Question: I have the Meteor app setup with such folder structure. I am not able to get the sass or scss file to create the appropriate css on its own and serve it to the client.
What should I do to make sass work as I prefer sass over scss.

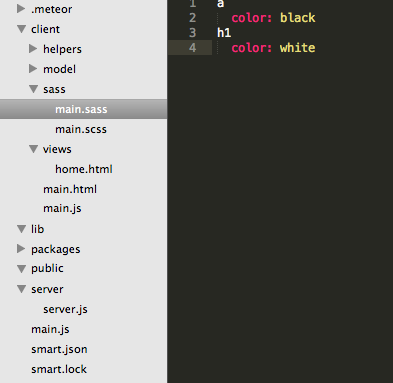
Answer: Meteor supports less and stylus out of box my issuing 'meteor add less' or 'meteor add stylus' in your project root directory.
there is also a third party <URL> on which you can find alternatives to many requirements.
For example, there is a third party <URL> you can add to your project with 'meteorite add scss'.
Now, the 'meteorite' command here belongs to an <URL> that interfaces your app to the atmosphere package repository as well as provide some deeper packaging structure to your app.
When you add the scss package, like in a typical meteor application your coffeescript, handlebars,jade,less,scss,javascript etc files will be compiled/bundled at deploy time and at each save afterwards and be placed in a hidden directory. So you will not be seeing your compiled css alongside your scss files, but the css will have been sent to the browser.